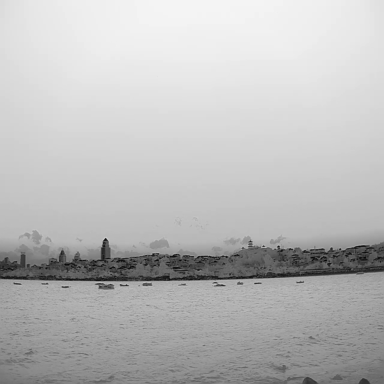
There are ten bulk_carriers in the infrared image.